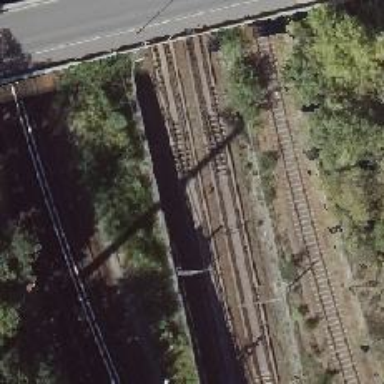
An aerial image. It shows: Rail track with contact line electrification. The track is ballastless.